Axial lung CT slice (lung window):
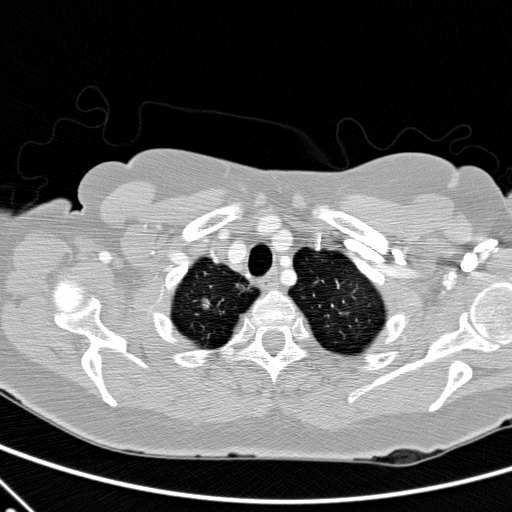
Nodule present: yes
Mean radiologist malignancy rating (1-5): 4